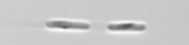
Label: Skeletonema